Question: my phpmyadmin showing the table type are myisam ,
but my tables are innodb, Why it is showing as myisam ,
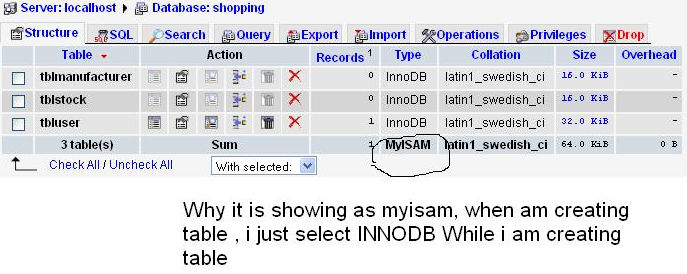
Answer: 'MyISAM' is the default storage engine on your server.
You'll note that next to each table it says 'InnoDB'. The final 'MyISAM' is only there in the footer to indicate the default setting for your MySQL server.
To change the default:
> If you omit the ENGINE or TYPE option,
the default storage engine is used.
Normally, this is MyISAM, but you can
change it by using the
--default-storage-engine or --default-table-type server startup option, or by setting the
default-storage-engine or
default-table-type option in the
my.cnf configuration file.
<URL>
If you are in a shared hosting environment--which is likely since you are using phpmyadmin--you may not be able to change the default. But it is largely irrelevant, since it's only used if you omit the declaration when creating a new table. Since you select 'InnoDB' when creating tables, all of your tables are 'InnoDB' not 'MyISAM'